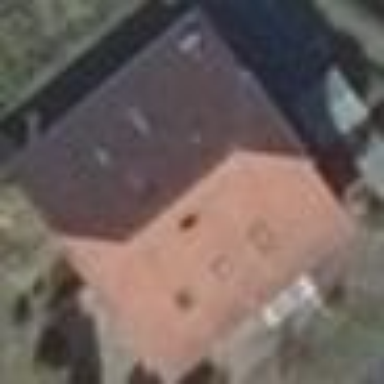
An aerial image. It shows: Building with half-hipped roof shape.